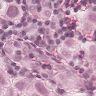
Metastatic tissue present: yes